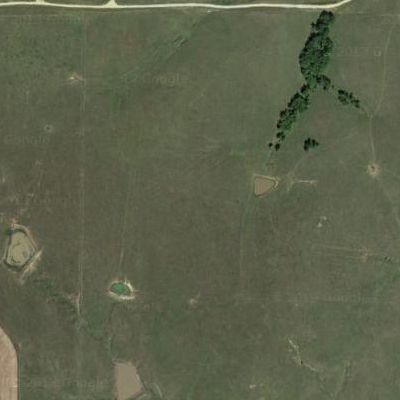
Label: Grass